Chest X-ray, PA view. Patient: 37 years old, sex F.
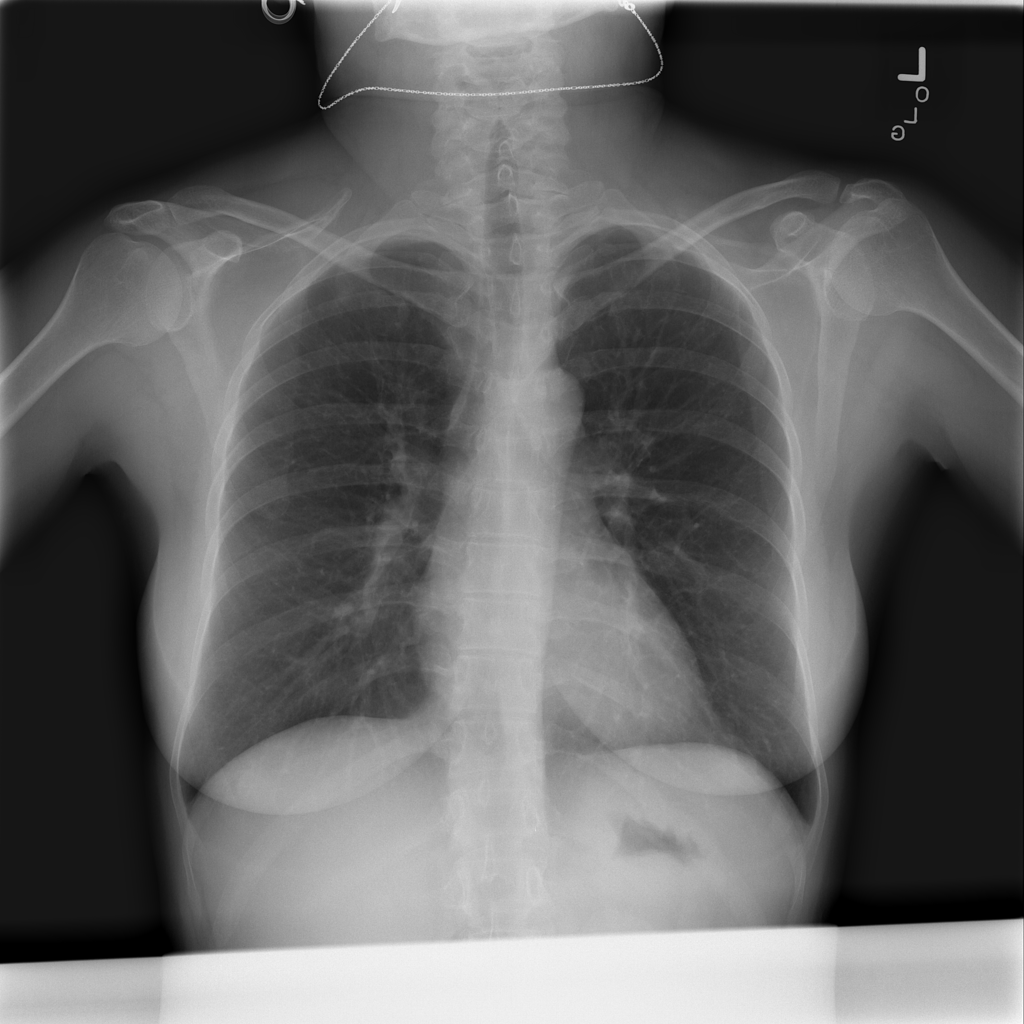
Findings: No Finding